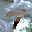
Label: 7